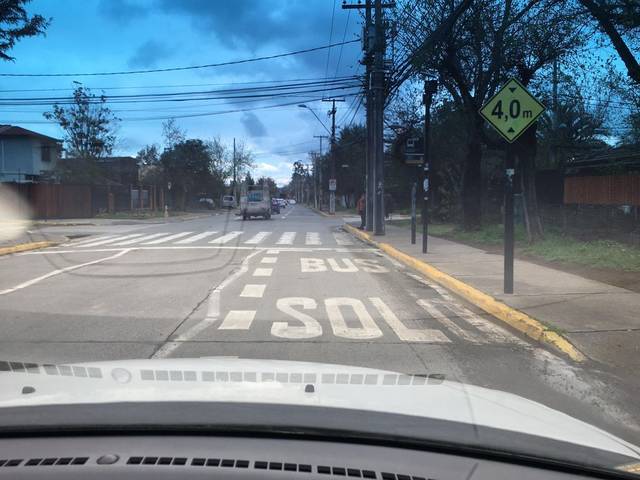
Region: Chile
Coordinates: -33.462, -70.577